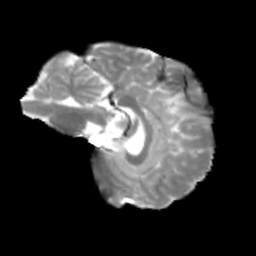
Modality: T2w
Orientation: sagittal
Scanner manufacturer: siemens
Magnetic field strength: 3 T
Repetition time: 4 s
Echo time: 0.0594 s